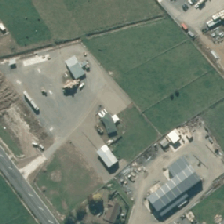
Land cover: urban_build_up